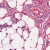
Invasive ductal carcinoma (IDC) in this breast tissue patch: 1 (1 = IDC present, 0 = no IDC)